Question: I want to add a Field to the existing Tab "Settings" of Edit Page View (marked in the screenshot).
I tried this:
'''
$fields->addFieldToTab('Root.Settings', new TextField('Intro'));
'''
But it just adds a new tab next to the secondary Tab "Main Content" containing the additional Field.

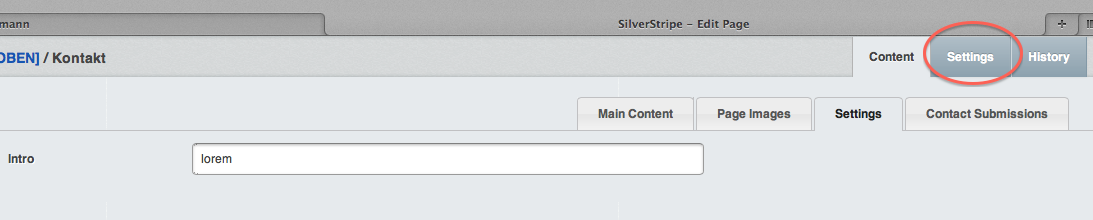
Answer: For SilverStripe 3.0 you need to override the <URL> function in your Model e.g.
'''
function getSettingsFields() {
$fields = parent::getSettingsFields();
$fields->addFieldToTab("Root.Settings", new TextField('Intro'));
return $fields;
}
'''
In SilverStripe 2.x this is done in the getCMSFields() function.